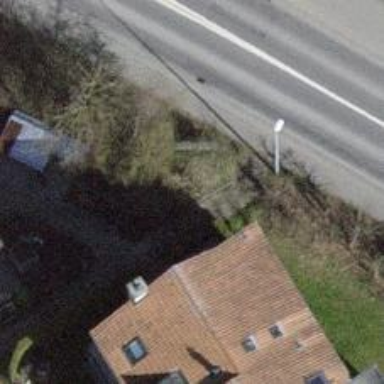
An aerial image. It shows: Set of steps on the road.